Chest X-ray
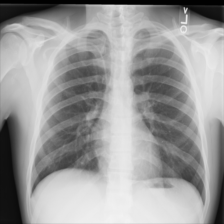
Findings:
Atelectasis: negative
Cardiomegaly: negative
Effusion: negative
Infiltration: negative
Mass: negative
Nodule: negative
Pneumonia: negative
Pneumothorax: negative
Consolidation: negative
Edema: negative
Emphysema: negative
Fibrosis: negative
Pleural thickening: negative
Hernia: negative